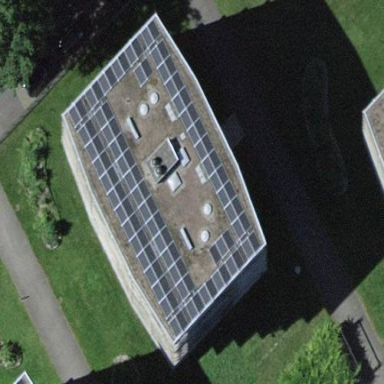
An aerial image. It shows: Solar power generator with photovoltaic panels.